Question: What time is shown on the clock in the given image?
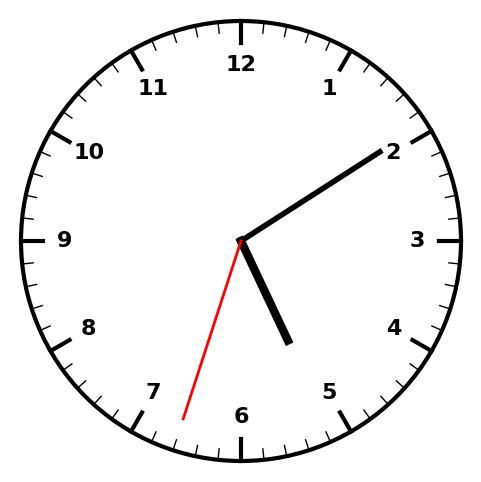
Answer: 05:09:33